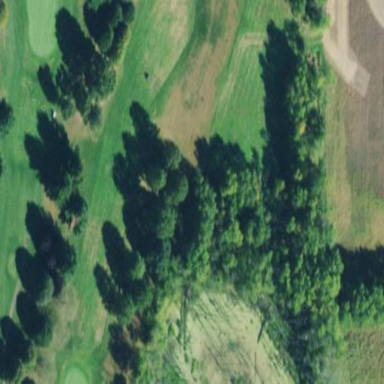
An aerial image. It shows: Golf fairway surrounded by grass.